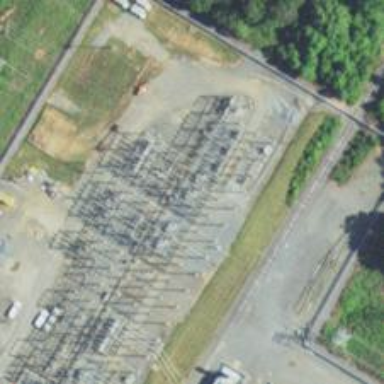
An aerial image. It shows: Switch used for power control.